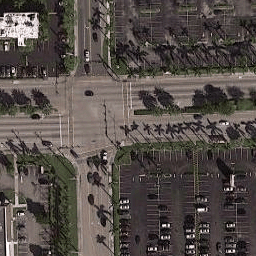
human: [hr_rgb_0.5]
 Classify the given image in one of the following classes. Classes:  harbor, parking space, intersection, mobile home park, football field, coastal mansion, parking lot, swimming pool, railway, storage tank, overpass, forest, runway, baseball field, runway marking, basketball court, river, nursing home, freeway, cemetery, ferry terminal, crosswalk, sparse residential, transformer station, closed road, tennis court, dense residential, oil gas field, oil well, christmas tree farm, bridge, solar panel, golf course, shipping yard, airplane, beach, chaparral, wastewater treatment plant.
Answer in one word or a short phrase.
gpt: intersection